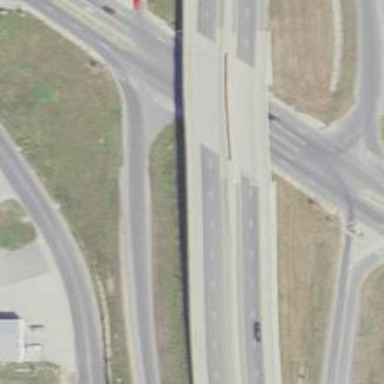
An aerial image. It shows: Beam bridge on motorway.